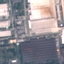
Label: Industrial